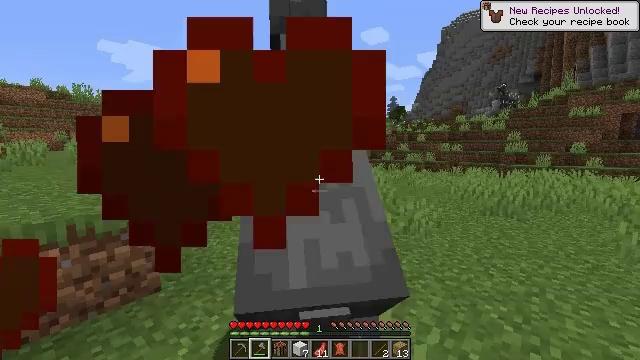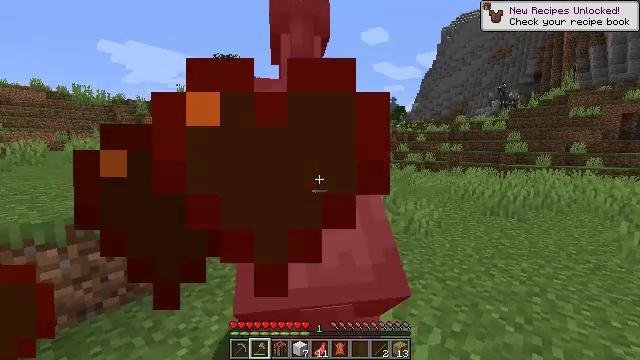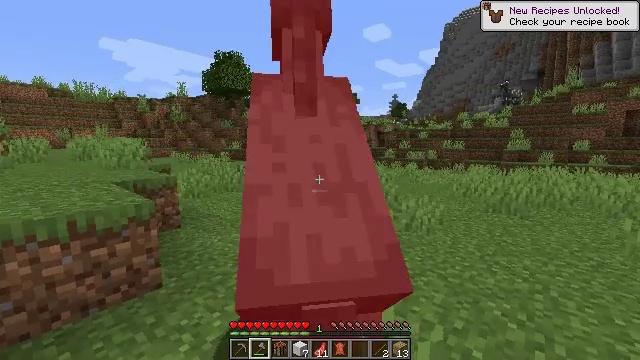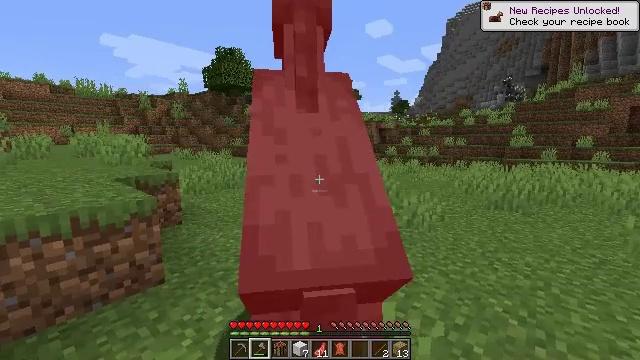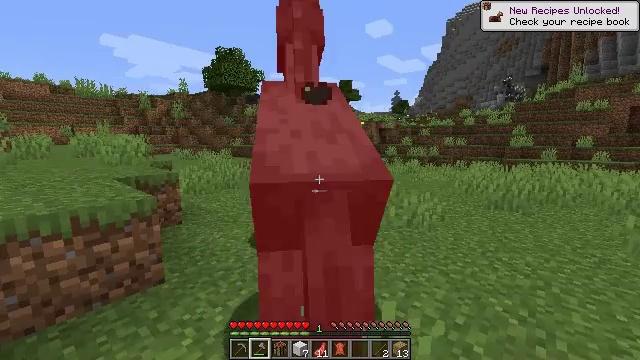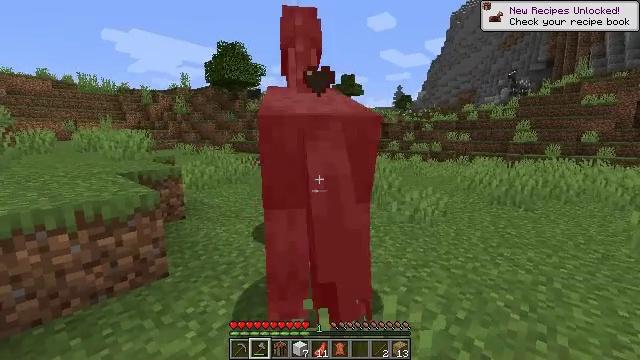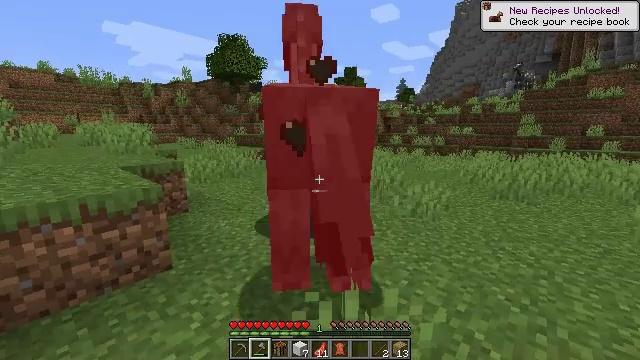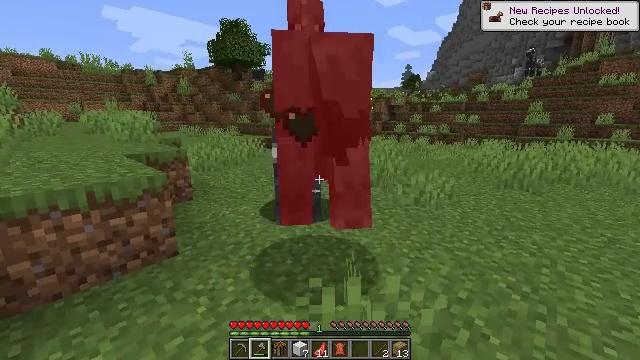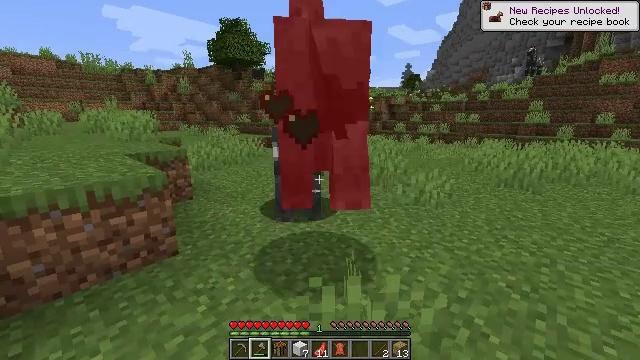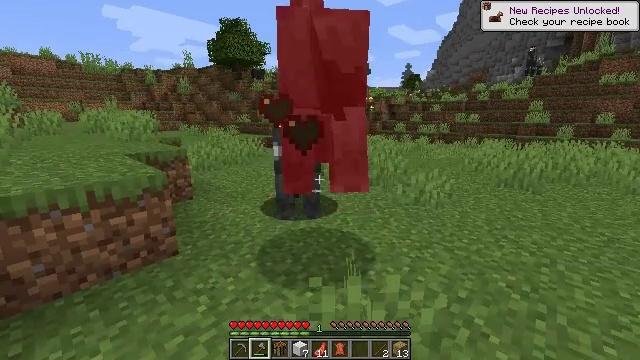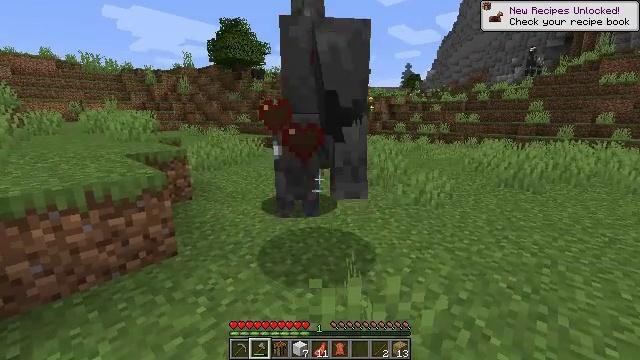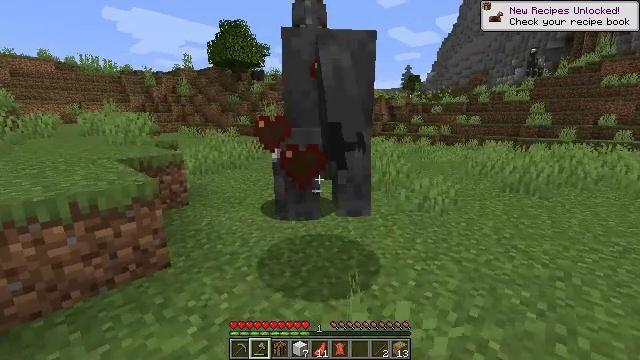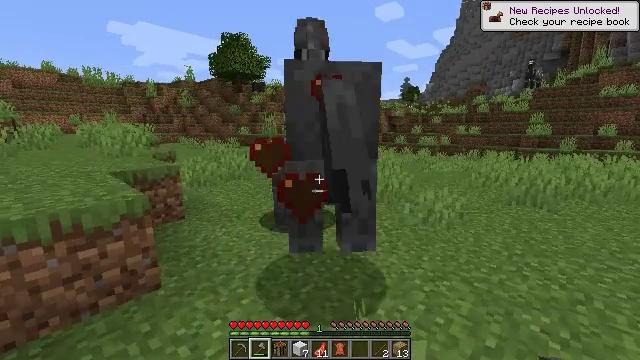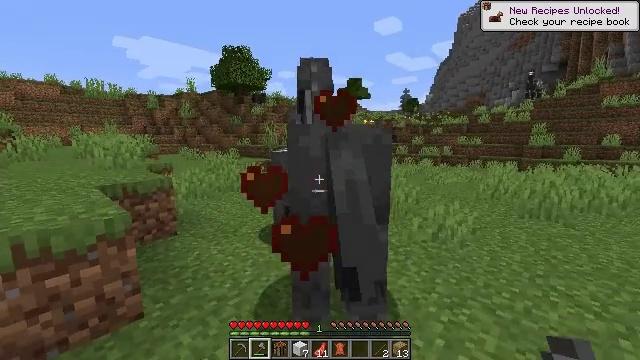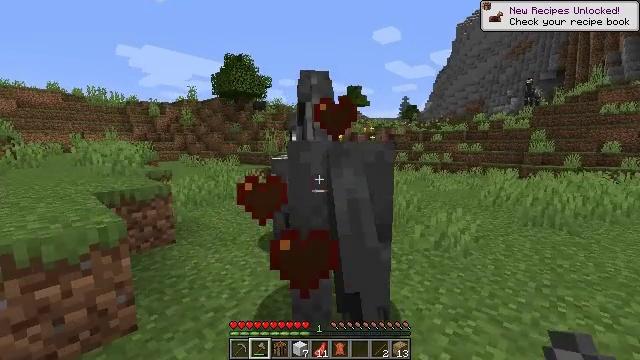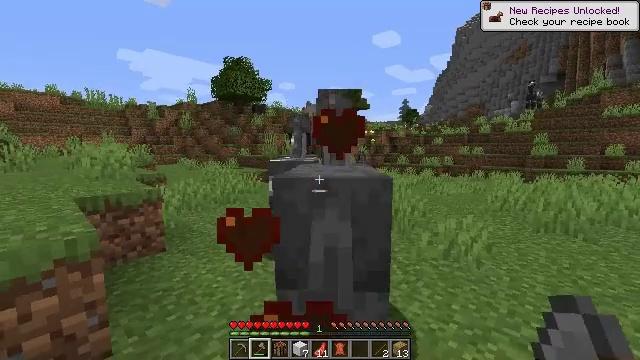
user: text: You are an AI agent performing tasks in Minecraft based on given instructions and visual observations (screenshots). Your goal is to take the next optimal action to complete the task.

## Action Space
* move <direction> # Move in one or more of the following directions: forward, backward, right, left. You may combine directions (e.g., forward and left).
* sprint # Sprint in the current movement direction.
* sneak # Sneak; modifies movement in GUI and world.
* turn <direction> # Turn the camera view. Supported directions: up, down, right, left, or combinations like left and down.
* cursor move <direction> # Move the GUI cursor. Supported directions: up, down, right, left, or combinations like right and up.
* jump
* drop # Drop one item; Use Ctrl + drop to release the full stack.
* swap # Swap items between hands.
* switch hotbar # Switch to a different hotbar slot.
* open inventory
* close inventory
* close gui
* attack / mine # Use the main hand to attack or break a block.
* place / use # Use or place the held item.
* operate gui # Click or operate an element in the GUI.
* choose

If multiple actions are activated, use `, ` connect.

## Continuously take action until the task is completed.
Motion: motion action
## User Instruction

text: Kill the horse.
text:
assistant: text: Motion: no_op
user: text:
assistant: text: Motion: no_op
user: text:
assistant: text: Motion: no_op
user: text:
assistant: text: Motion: no_op
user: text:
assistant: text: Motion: turn down
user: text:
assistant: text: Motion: turn down
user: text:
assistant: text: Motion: turn down
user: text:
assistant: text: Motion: no_op
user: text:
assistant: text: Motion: no_op
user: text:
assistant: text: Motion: move forward
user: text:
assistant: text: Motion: move forward
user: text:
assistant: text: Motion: move forward, turn up
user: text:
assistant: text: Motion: move forward, turn up
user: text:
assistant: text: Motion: move forward, turn up
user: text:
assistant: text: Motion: no_op
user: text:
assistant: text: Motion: attack / mine
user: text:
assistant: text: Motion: attack / mine
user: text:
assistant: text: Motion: attack / mine
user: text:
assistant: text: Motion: no_op
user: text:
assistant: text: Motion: no_op
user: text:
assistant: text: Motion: no_op